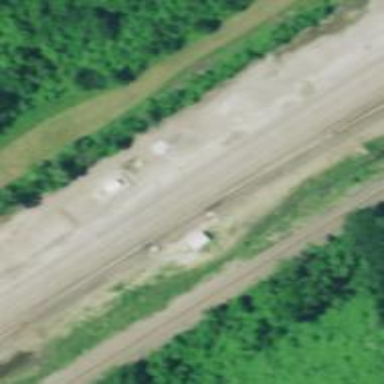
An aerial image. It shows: Railroad crossover.